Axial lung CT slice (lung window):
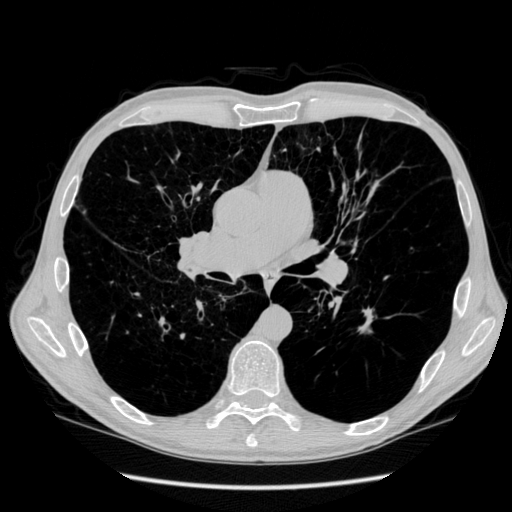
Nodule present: yes
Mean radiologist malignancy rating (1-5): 2.5